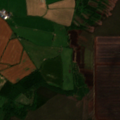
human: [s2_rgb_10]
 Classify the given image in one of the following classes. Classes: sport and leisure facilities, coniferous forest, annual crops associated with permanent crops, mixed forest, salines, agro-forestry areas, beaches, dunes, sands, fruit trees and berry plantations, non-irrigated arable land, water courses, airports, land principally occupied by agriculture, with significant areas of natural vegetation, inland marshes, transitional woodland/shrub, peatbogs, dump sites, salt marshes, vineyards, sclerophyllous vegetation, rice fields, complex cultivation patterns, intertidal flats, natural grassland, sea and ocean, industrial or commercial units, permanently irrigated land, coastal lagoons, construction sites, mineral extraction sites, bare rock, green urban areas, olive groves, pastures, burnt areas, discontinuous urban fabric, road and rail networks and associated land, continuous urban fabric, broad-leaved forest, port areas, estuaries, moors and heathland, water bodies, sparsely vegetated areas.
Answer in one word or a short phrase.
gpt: non-irrigated arable land, pastures, peatbogs